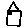
Label: house